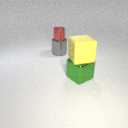
large yellow rubber cube above large green metal cube